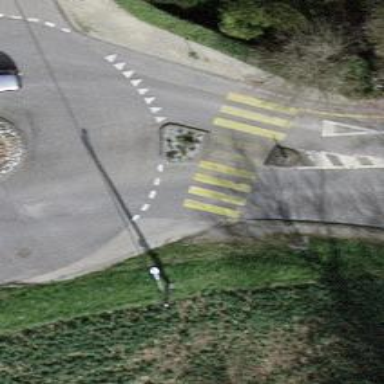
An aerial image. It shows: Uncontrolled zebra crossing with pedestrian island.